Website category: book
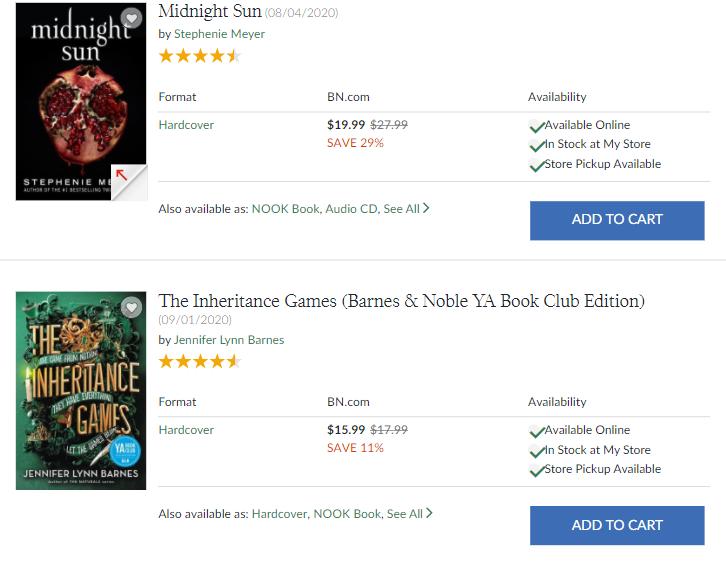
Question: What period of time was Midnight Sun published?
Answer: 08/04/2020

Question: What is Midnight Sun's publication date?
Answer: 08/04/2020

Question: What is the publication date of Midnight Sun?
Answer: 08/04/2020

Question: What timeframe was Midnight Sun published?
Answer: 08/04/2020

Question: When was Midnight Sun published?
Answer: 08/04/2020

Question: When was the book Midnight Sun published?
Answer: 08/04/2020

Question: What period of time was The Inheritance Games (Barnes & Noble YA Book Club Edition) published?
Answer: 09/01/2020

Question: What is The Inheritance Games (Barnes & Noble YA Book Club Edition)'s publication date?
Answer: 09/01/2020

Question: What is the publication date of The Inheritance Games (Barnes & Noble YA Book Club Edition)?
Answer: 09/01/2020

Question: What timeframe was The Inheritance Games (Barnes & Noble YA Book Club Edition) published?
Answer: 09/01/2020

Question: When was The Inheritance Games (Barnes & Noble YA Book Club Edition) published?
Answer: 09/01/2020

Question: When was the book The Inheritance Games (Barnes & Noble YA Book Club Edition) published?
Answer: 09/01/2020

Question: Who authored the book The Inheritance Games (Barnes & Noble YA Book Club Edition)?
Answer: Jennifer Lynn Barnes

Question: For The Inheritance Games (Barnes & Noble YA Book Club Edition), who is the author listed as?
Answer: Jennifer Lynn Barnes

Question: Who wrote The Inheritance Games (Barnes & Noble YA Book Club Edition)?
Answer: Jennifer Lynn Barnes

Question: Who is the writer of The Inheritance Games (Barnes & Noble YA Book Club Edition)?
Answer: Jennifer Lynn Barnes

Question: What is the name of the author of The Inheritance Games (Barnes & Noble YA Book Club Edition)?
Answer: Jennifer Lynn Barnes

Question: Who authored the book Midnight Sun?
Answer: Stephenie Meyer

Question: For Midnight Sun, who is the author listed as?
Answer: Stephenie Meyer

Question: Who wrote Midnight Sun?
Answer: Stephenie Meyer

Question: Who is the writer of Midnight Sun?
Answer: Stephenie Meyer

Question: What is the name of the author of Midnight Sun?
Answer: Stephenie Meyer

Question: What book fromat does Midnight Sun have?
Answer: Hardcover

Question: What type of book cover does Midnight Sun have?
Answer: Hardcover

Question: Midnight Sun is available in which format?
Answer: Hardcover

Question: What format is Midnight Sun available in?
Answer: Hardcover

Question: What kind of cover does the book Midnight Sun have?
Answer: Hardcover

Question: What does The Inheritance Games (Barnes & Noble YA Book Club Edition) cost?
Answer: $15.99

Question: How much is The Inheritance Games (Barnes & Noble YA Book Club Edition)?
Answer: $15.99

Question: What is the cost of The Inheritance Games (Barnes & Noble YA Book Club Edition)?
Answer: $15.99

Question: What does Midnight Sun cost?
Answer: $19.99

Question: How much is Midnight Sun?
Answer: $19.99

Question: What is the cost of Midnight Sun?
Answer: $19.99

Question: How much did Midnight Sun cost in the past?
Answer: $27.99

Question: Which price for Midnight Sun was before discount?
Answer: $27.99

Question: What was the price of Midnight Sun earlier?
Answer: $27.99

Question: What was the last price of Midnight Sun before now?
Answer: $27.99

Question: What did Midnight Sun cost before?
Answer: $27.99

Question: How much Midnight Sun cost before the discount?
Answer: $27.99

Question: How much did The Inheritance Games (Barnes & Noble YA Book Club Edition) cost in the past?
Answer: $17.99

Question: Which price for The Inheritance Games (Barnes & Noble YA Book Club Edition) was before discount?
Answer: $17.99

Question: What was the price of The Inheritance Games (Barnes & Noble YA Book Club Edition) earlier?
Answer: $17.99

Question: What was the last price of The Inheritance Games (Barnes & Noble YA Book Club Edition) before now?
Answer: $17.99

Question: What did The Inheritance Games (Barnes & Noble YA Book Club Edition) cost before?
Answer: $17.99

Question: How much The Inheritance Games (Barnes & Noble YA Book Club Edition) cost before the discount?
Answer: $17.99

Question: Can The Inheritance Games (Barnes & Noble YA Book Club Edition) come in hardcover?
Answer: yes

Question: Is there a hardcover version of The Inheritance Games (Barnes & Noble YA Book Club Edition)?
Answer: yes

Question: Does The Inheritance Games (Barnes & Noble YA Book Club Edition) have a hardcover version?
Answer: yes

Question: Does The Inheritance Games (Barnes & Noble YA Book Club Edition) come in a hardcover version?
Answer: yes

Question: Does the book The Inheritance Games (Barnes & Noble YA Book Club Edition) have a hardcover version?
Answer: yes

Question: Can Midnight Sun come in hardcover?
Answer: no

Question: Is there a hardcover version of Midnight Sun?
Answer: no

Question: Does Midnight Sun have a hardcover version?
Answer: no

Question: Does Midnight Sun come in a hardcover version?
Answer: no

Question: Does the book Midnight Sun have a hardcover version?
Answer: no

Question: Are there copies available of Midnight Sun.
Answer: yes

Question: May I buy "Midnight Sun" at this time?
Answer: yes

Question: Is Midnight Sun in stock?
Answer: yes

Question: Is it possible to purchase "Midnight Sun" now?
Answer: yes

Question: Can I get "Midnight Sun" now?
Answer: yes

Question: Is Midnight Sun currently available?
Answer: yes

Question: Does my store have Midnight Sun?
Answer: yes

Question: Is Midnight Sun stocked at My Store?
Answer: yes

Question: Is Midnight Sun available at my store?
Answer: yes